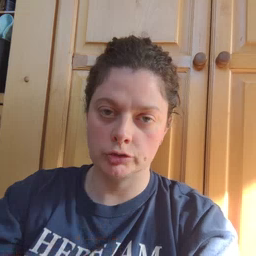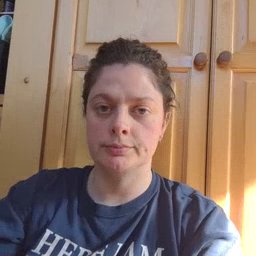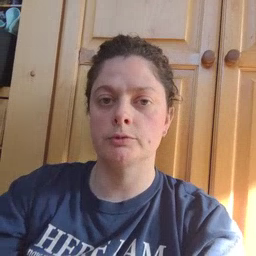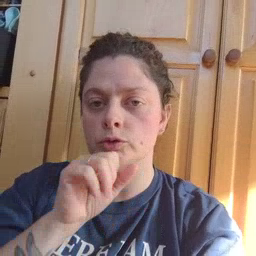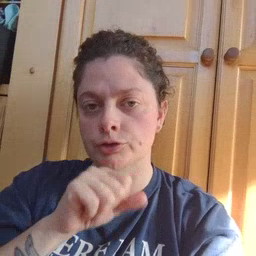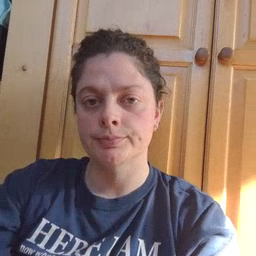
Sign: orange